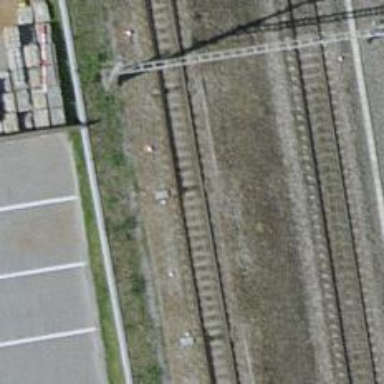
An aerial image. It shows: Railway switch.